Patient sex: M
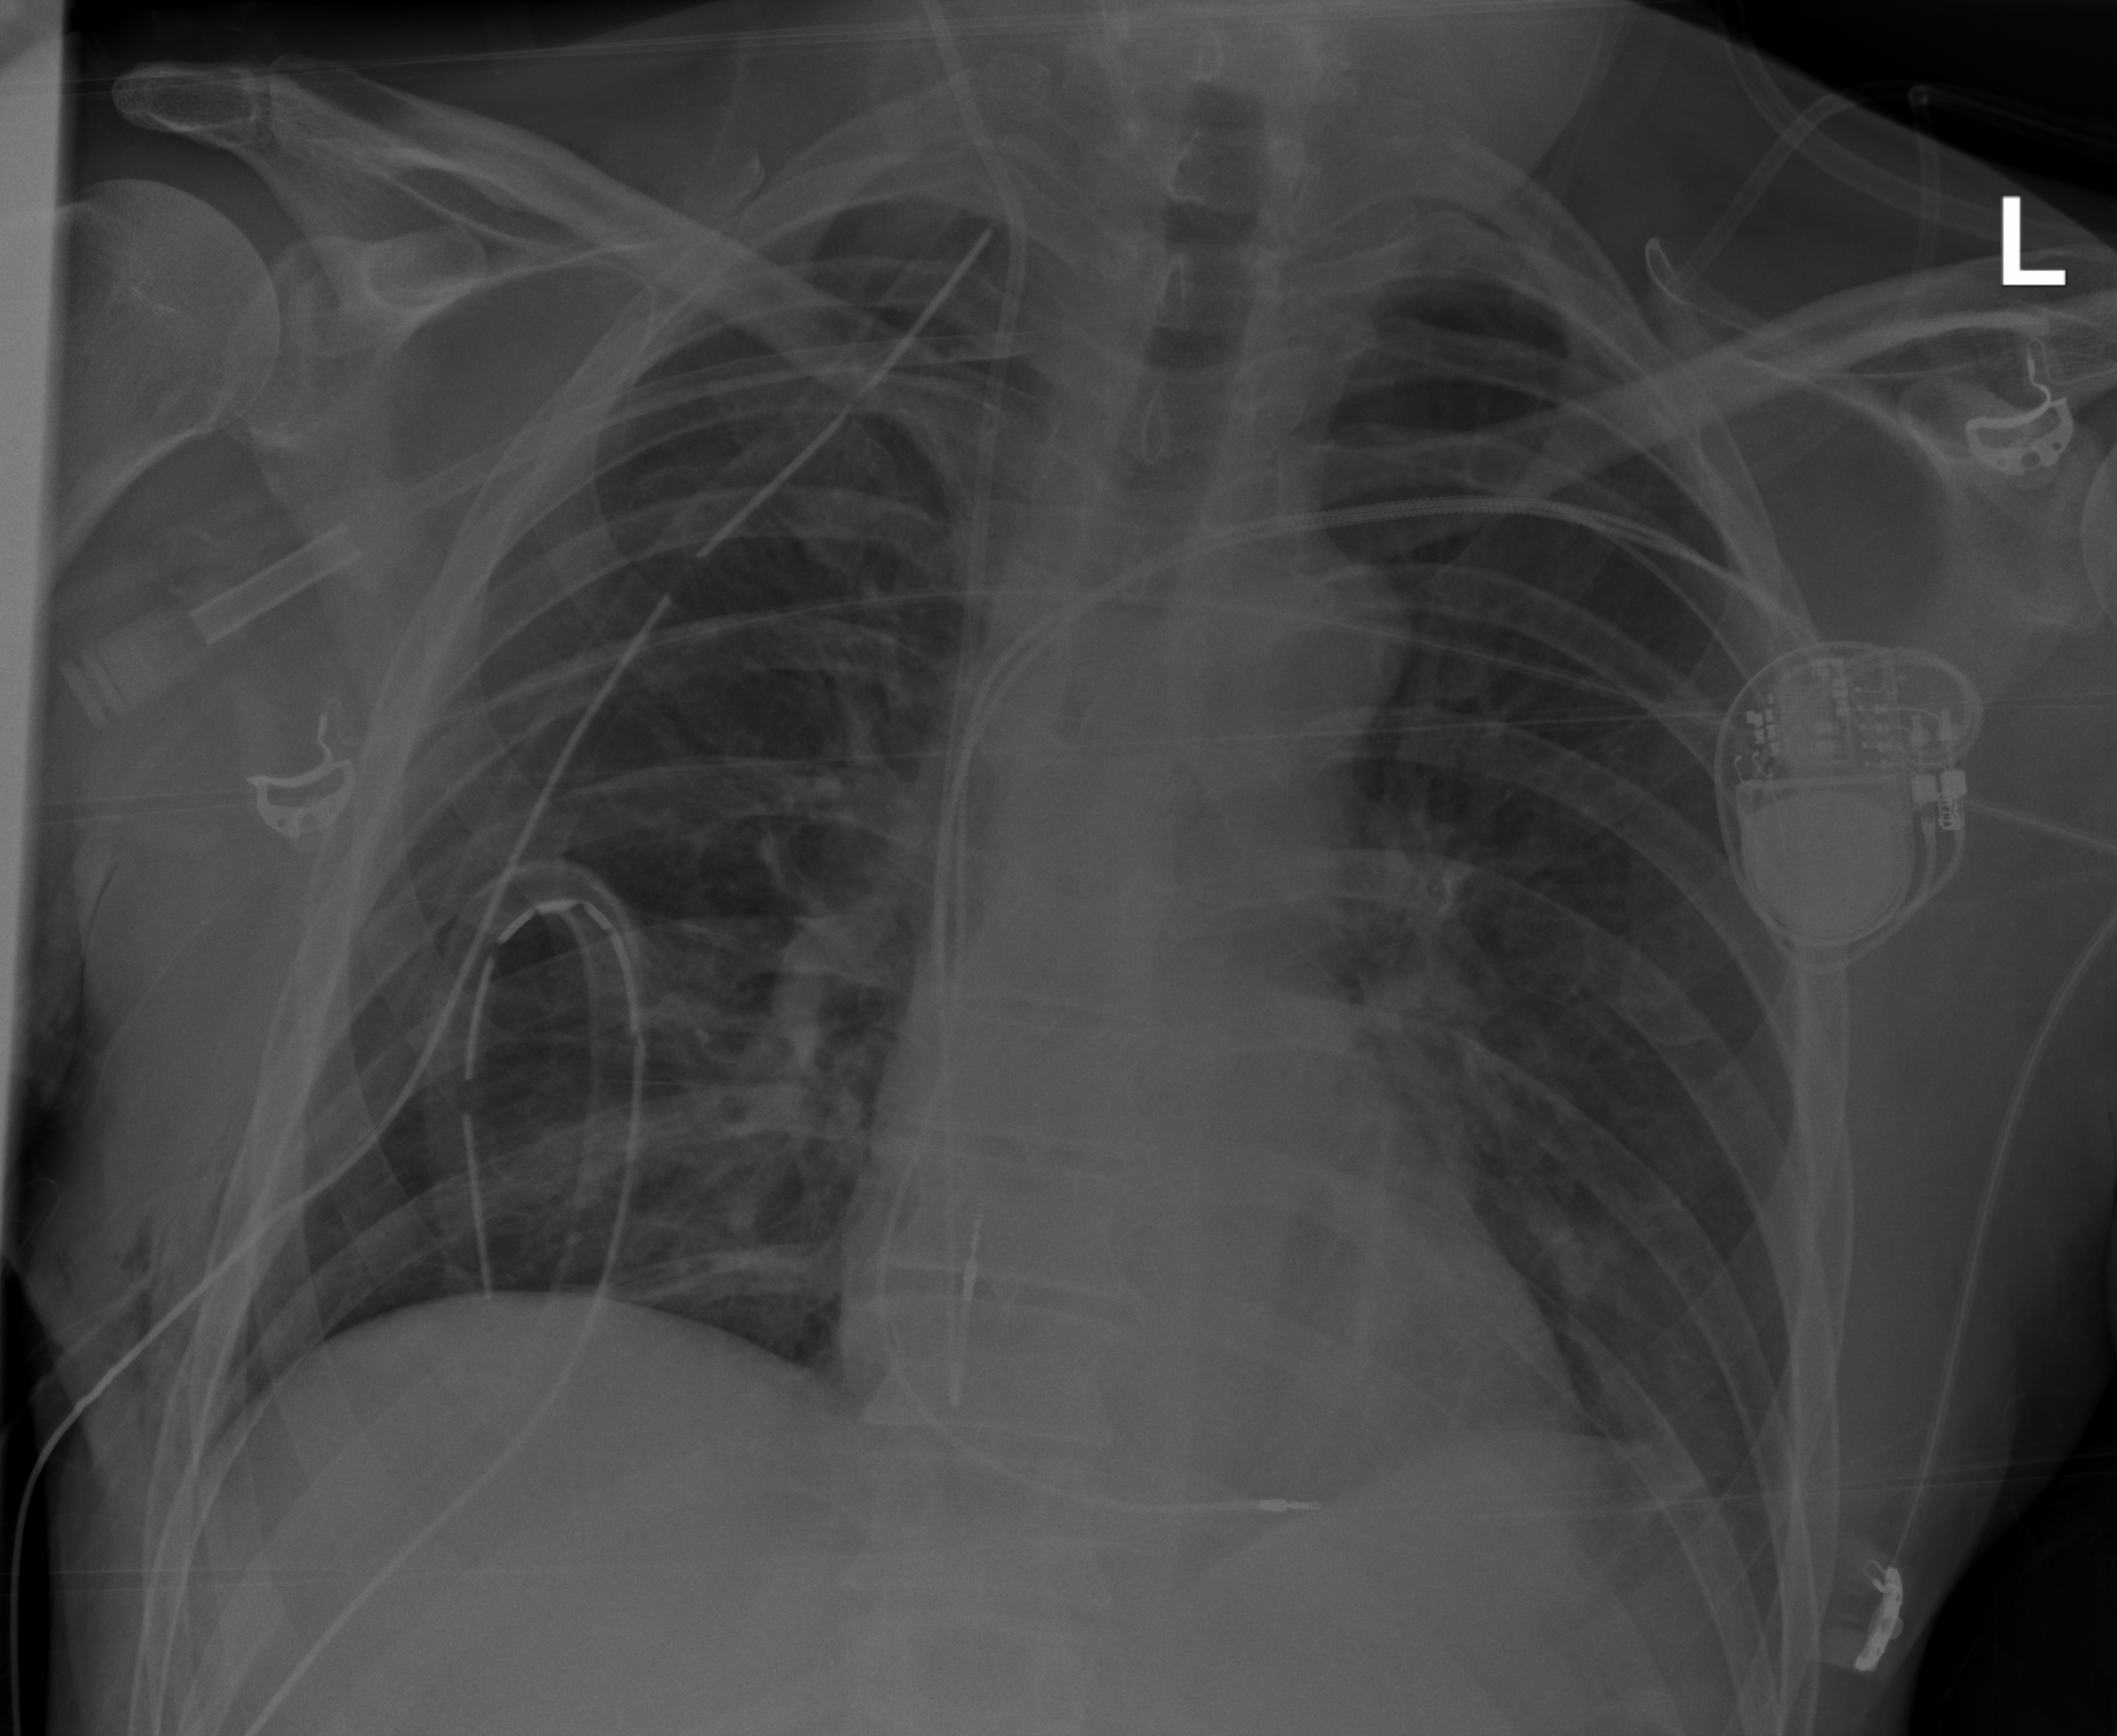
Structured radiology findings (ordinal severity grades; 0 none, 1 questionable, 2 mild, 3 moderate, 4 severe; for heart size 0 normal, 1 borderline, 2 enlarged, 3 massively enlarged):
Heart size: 0
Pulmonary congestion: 0
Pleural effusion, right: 0
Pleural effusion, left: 0
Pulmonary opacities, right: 2
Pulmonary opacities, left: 0
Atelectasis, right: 2
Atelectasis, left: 2